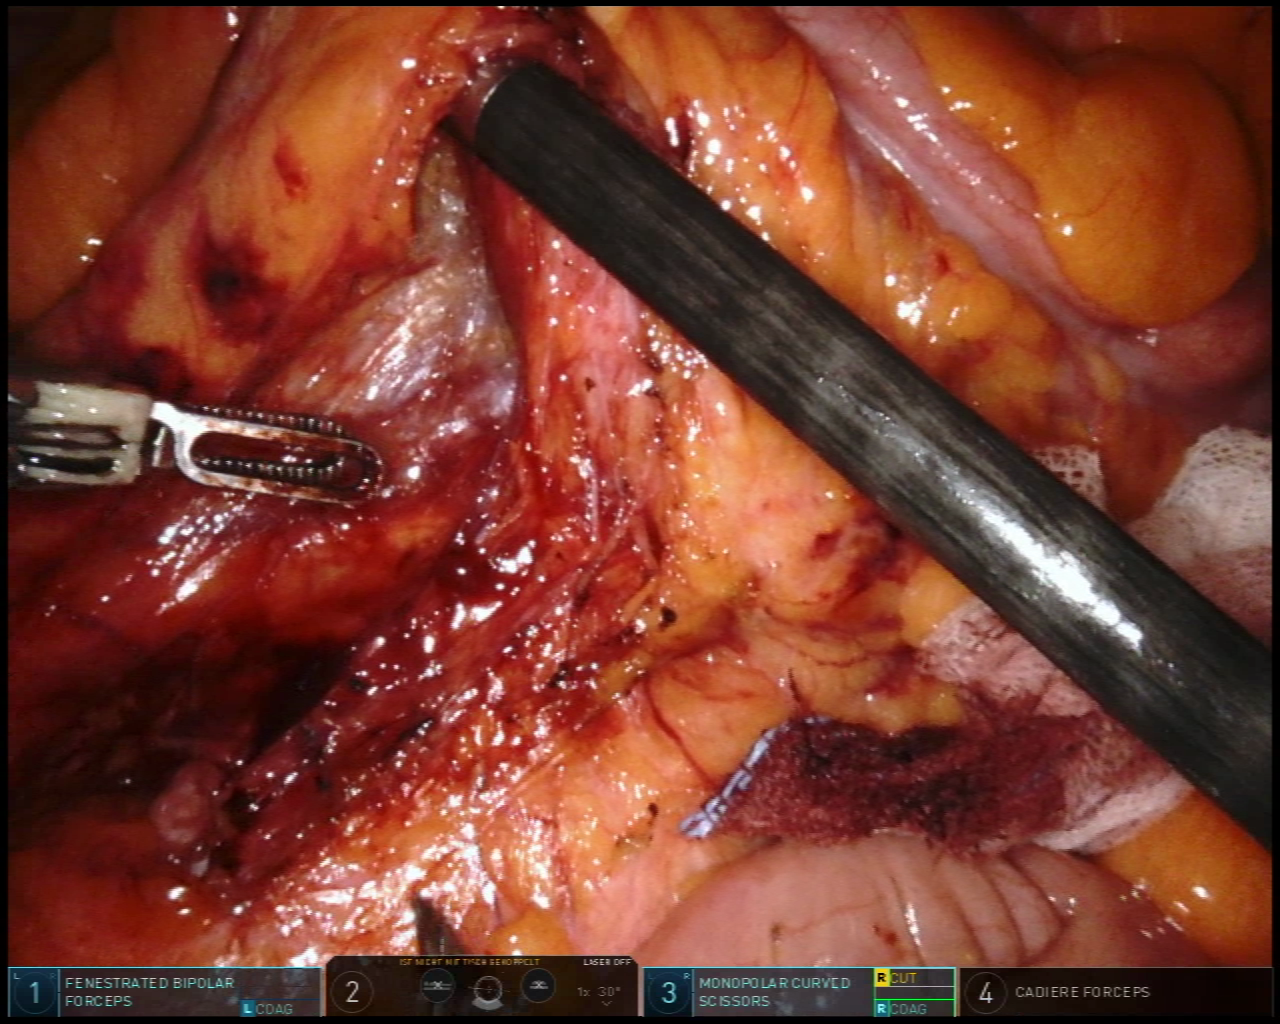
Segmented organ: colon
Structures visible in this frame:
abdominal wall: no
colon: yes
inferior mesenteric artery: no
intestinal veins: no
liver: no
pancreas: no
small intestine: yes
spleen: no
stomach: no
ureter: no
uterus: no
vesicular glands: no